Question: What is the reading of this measurement?
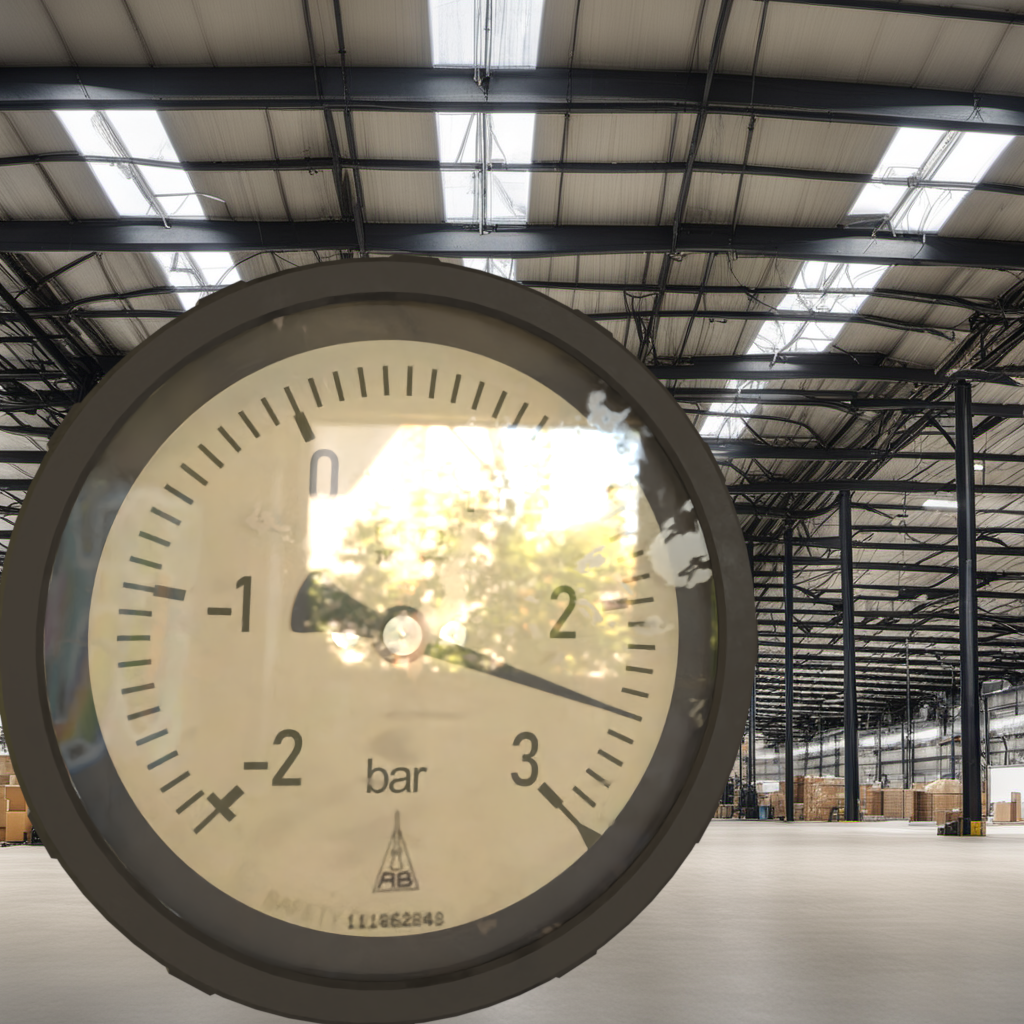
Answer: The result is 2.55
Question: What is the value range of the measurement in the image?
Answer: The range is from -2 to 3
Question: What is the minimum and maximum value range of the measurement in the image?
Answer: The minimum value is -2 and the maximum value is 3